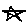
Label: star